Field crop: maize
Growth stage: 2
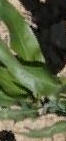
Species: maize